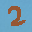
Label: 2